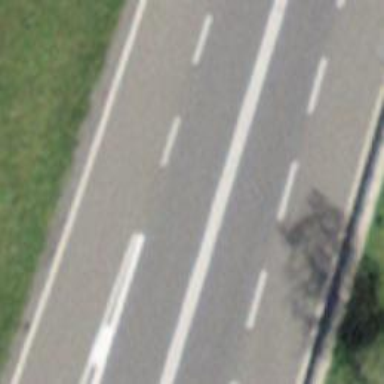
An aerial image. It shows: Motorway junction.